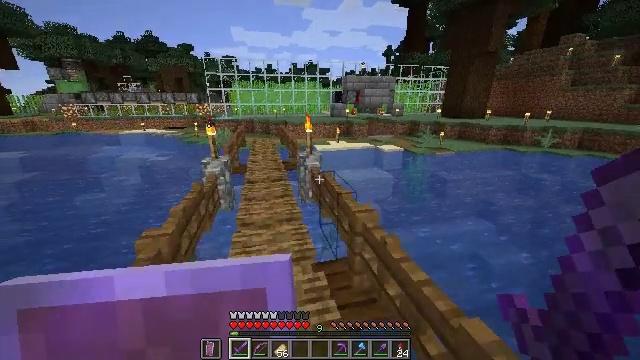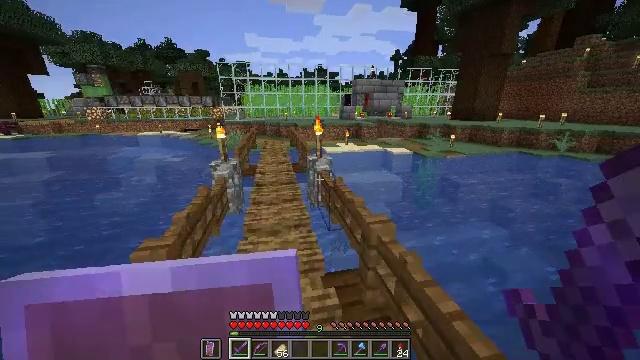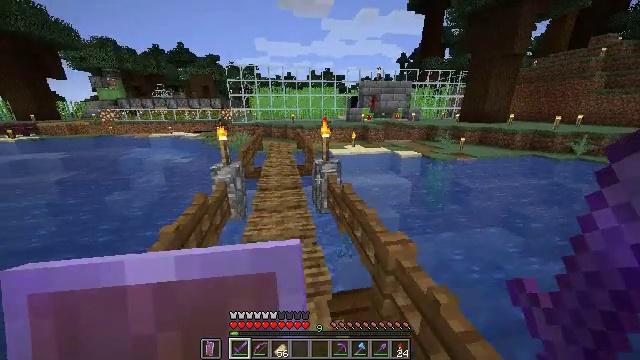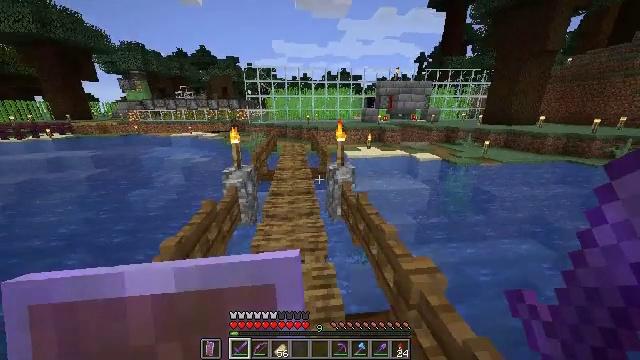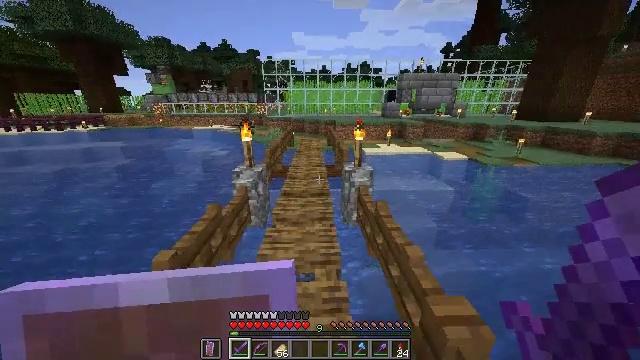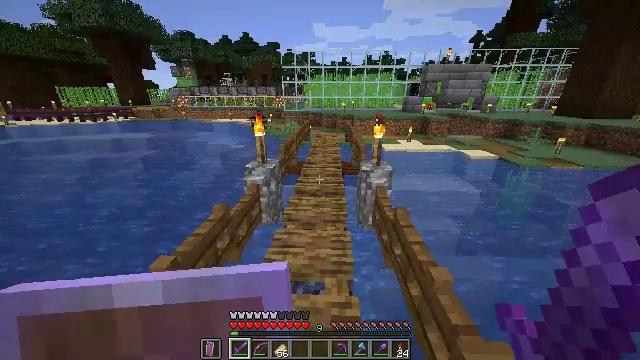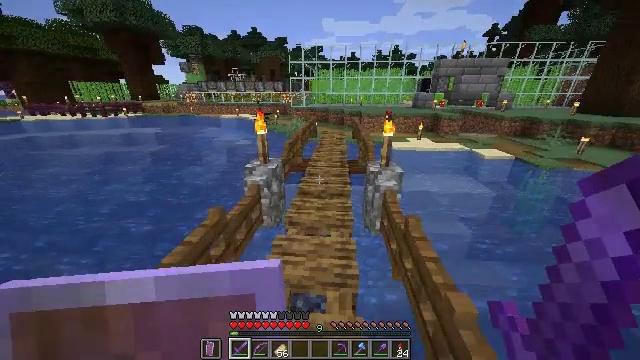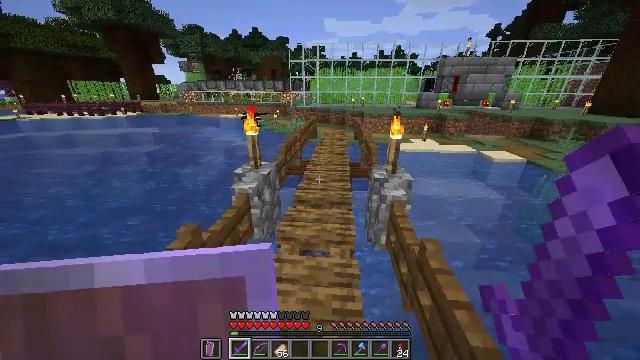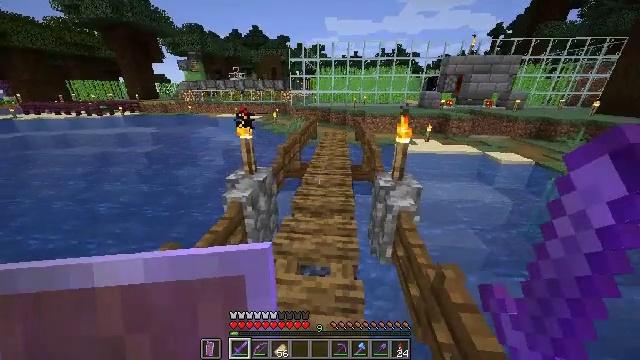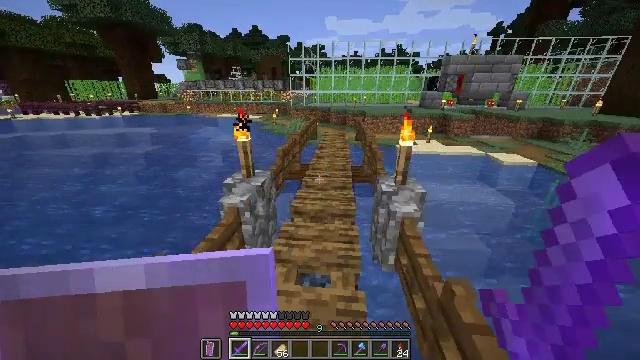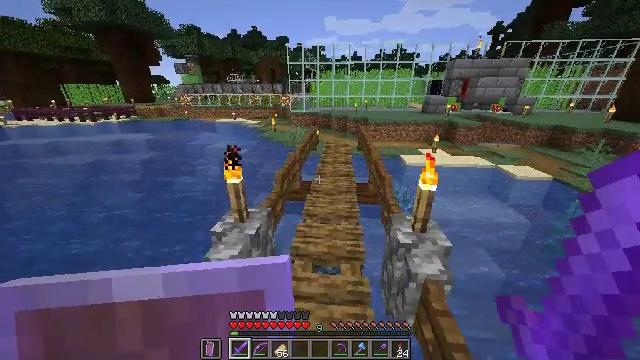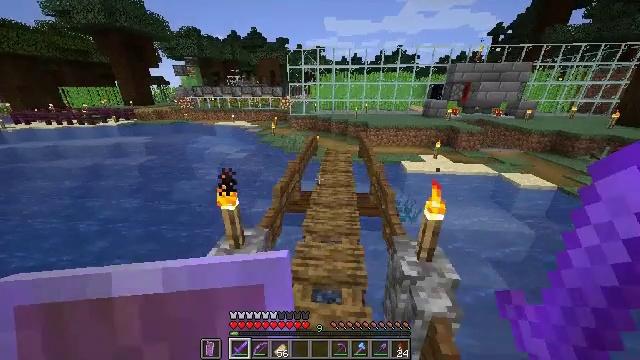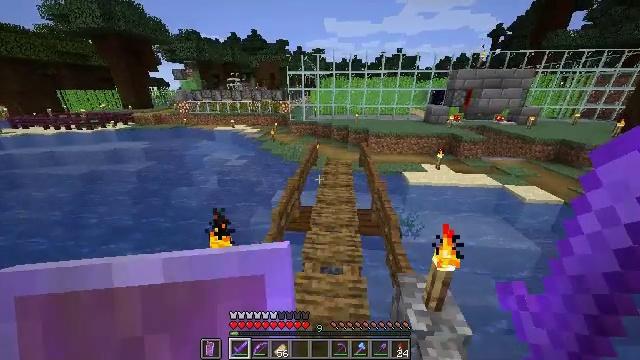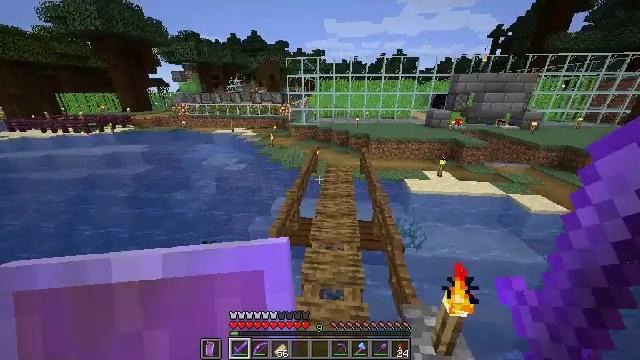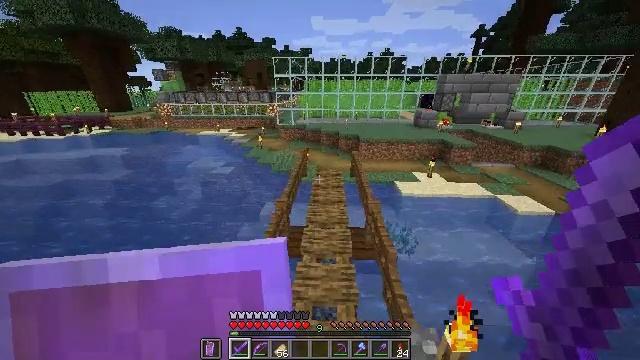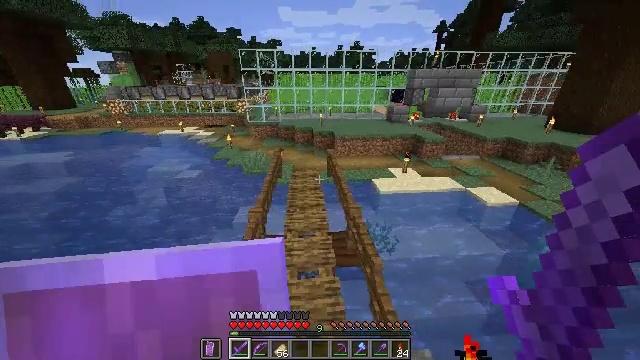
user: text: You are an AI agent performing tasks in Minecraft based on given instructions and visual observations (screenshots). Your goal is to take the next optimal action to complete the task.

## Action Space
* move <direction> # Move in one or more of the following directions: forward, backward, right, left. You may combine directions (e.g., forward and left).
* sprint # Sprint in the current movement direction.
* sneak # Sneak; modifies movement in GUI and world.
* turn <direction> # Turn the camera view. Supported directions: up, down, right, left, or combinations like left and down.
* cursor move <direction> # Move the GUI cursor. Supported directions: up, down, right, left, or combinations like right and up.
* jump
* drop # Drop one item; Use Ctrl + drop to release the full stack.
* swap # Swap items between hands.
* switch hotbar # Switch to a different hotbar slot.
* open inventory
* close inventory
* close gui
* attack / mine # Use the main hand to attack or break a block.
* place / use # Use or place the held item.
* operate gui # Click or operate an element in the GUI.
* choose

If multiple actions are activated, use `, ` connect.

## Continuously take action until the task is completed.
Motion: motion action
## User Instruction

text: Break the spruce trapdoor from a structure.
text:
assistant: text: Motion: move forward, sprint, turn left
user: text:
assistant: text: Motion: move forward, sprint, turn left
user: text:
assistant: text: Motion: move forward, sprint, turn left
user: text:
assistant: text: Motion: move forward, sprint, turn left and down
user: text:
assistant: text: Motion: move forward, sprint, turn left and down
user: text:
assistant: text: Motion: move forward, sprint, turn left and down
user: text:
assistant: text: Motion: move forward, sprint
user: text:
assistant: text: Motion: move forward, sprint
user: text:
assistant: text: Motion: move forward, sprint
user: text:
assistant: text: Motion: move forward, sprint, jump
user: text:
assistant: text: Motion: move forward, sprint, jump
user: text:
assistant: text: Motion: move forward, sprint, jump
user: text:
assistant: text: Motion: move forward, sprint, jump
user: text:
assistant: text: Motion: move forward, sprint, turn right, jump
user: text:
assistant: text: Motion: move forward, sprint, turn right and down, jump
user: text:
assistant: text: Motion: move forward, sprint, turn right
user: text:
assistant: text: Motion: move forward, sprint
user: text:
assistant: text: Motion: move forward, sprint
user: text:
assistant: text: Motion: move forward, sprint
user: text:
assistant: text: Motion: move forward, sprint
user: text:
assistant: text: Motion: move forward, sprint
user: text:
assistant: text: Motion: move forward, sprint
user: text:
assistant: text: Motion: move forward, sprint
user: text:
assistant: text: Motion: move forward, sprint
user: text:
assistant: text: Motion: move forward, sprint
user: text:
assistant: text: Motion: move forward, sprint
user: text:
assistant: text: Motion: move forward, sprint
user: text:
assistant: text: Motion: move forward, sprint
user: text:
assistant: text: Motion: move forward, sprint
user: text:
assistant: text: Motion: move forward, sprint